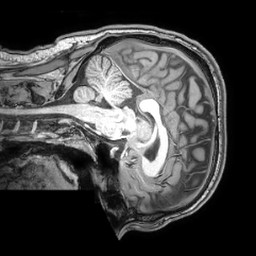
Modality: T1w
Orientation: sagittal
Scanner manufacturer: philips
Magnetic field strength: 3 T
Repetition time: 0.008 s
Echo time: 0.0035 s